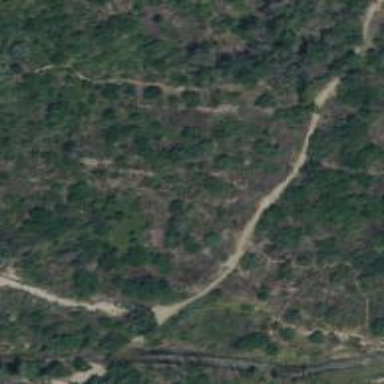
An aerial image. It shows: Bridleway with grade2 track type.